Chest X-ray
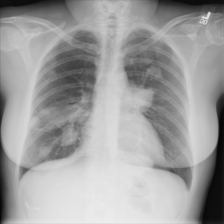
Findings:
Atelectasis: negative
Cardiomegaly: negative
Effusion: negative
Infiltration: negative
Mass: positive
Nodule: negative
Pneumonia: negative
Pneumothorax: negative
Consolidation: negative
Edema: negative
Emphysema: negative
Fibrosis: negative
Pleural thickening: negative
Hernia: negative